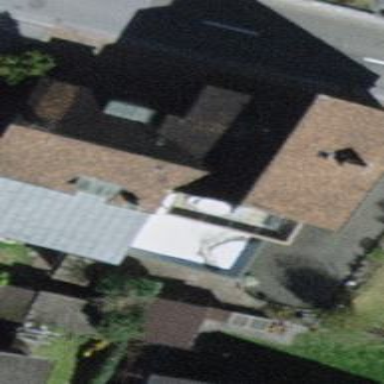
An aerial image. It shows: Terrace-style building with gabled roof.